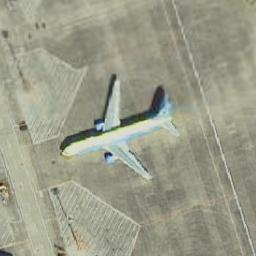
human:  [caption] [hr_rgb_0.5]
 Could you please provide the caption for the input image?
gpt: A light blue plane was parked between the two white landmarks .

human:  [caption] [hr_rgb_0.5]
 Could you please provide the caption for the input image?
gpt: A blue plane parked between two no-stop areas marked by red slashes .

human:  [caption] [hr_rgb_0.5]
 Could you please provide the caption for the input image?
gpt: A plane is parked on the runway .

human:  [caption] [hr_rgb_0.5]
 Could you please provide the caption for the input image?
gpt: A plane parked on a clearing .

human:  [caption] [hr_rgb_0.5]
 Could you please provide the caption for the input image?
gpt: There is an airplane in the parking lot .